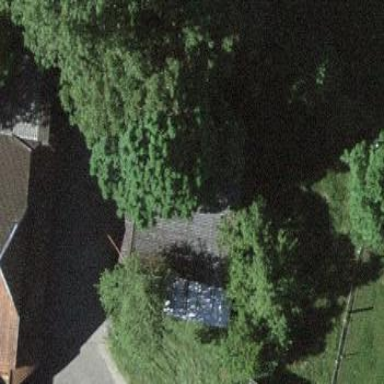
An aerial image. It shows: Shed building.